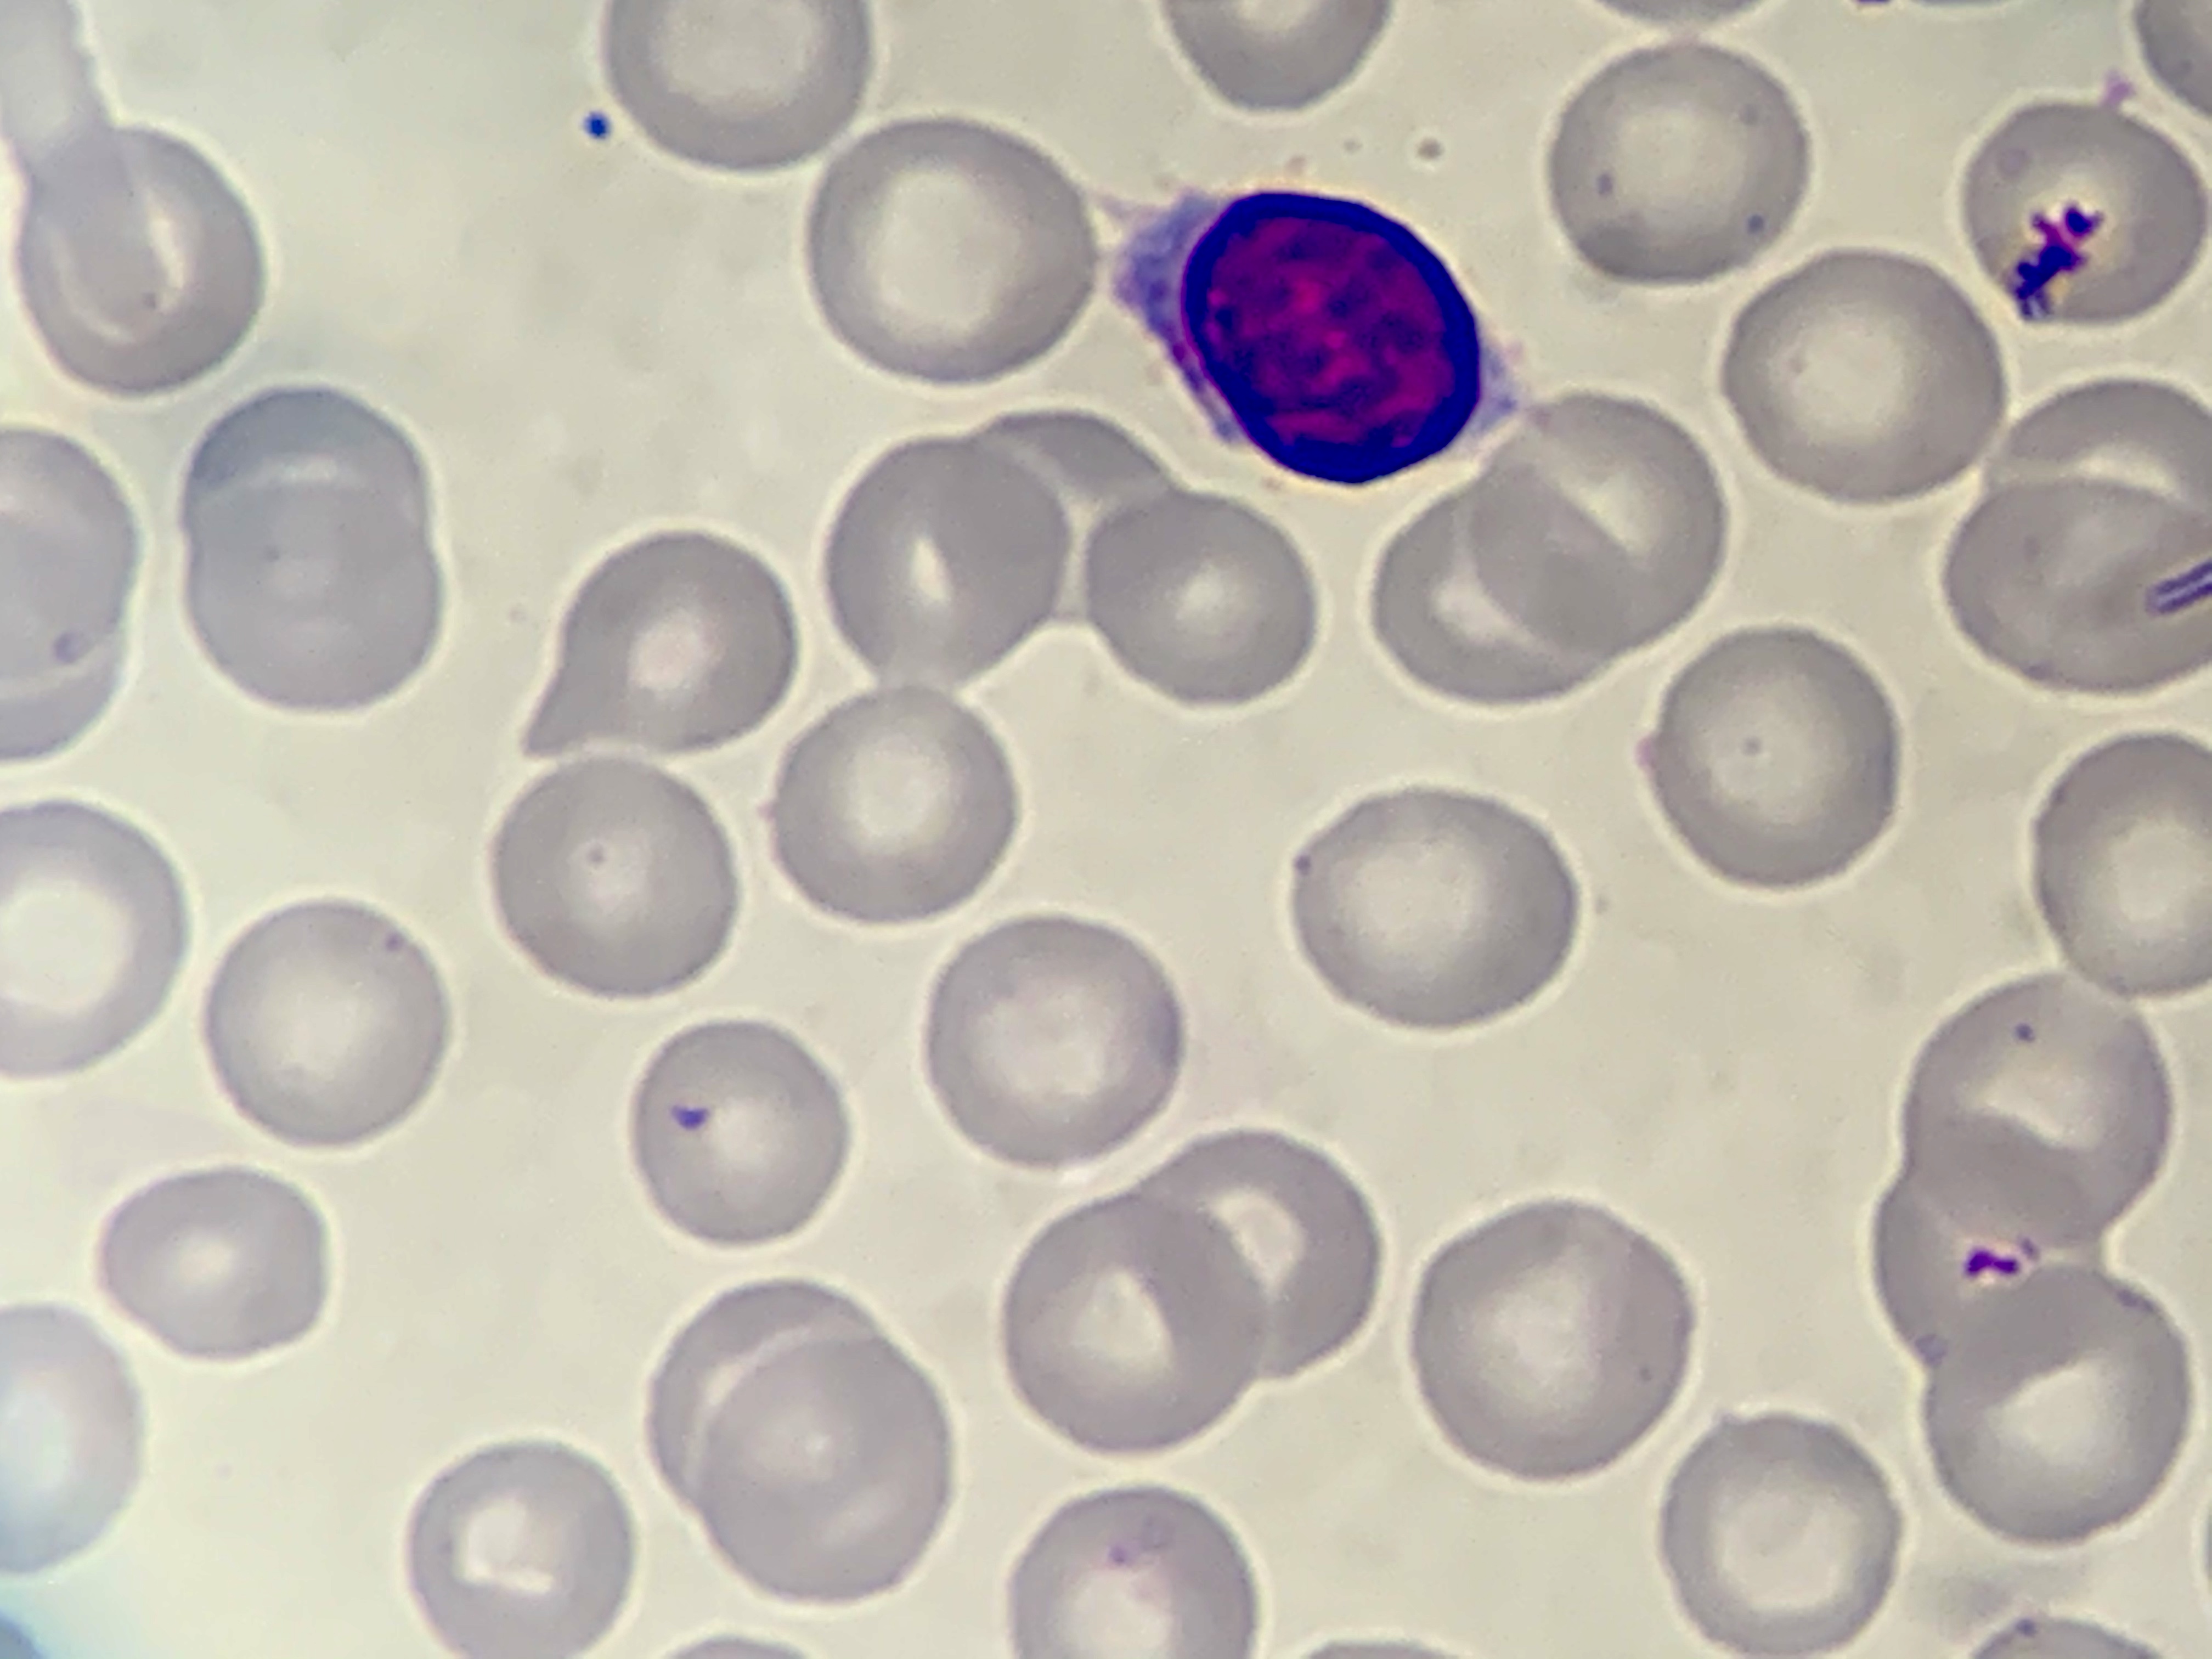
Cell type: LYMPHOCYTES